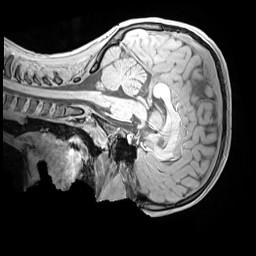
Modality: MP2RAGE
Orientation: sagittal
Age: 11
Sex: male
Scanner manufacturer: siemens
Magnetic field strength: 3 T
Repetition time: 4 s
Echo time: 0.00303 s